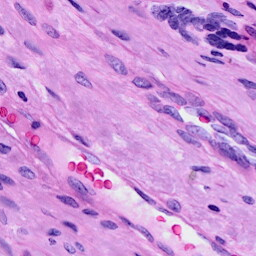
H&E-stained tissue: Cervix